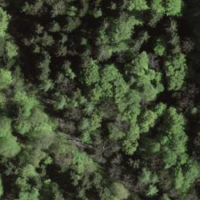
EUNIS habitat code: 44
Species observed at this site:
Leucojum vernum
Asplenium scolopendrium